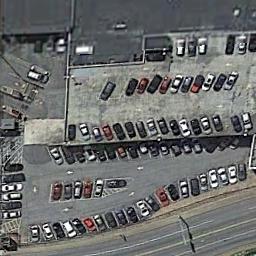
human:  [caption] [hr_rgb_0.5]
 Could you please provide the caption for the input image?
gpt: There are many different colored cars in the parking lot .

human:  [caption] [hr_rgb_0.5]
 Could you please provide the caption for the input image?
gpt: The parking lot is full of cars .

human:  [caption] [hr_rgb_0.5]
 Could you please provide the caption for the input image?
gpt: There are five rows of cars in the parking lot .

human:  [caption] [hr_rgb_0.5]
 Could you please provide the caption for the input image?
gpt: The parking lot has some parked cars of different colors .

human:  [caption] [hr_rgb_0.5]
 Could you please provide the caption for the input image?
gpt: There are some cars on the parking lot beside a freeway .